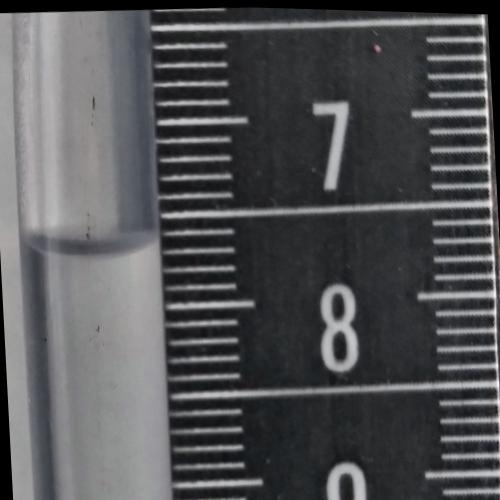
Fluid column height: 7.7 cm